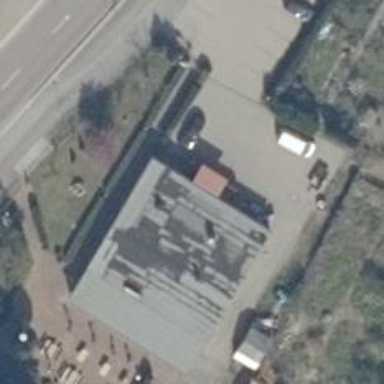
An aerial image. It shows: Farm shop.